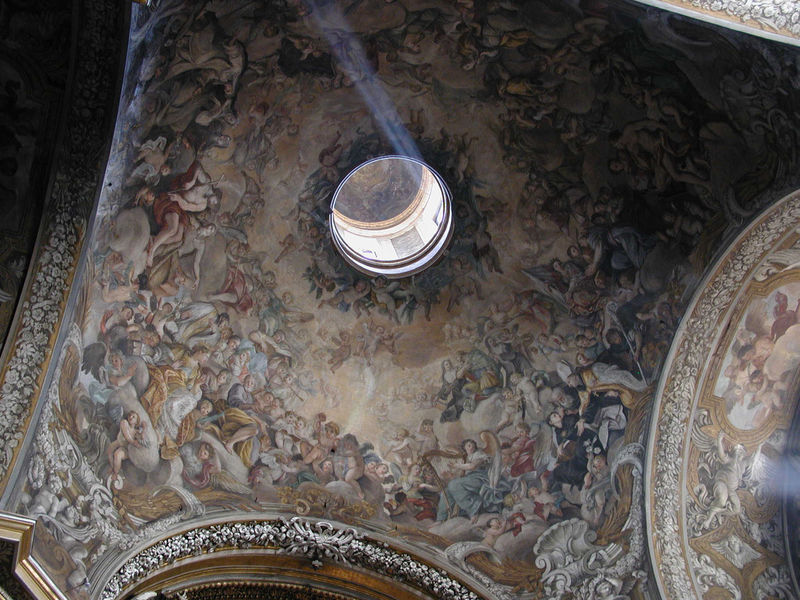
Titel: S. Rita da Cascia
Künstler: Carlo Fontana
Standort: Rom, S. Rita da Cascia (EU - I - Latium)
Schlagwörter: blau, flügel, gemälde, himmel, laub, schatten, umhang, weiß, wolken, frauen, menschen, bunt, fenster, hell, lampe, laterne, licht, männer, schwarz, rot, fest, leute, malerei, versammlung, wand, kirche, auge, gewand, gold, tücher, decke, innen, girlande, engel, bogen, italien, rundbogen, kuppel, detail, ornamente, stuck, oben, bögen, gewölbe, lichtstrahl, dom, loch, kathedrale, pantheon, verziert, fries, efeu, götter, heilige, fresko, harfe, putten, putti, verzierungen, deckenmalerei, helle, flüge, girlandne